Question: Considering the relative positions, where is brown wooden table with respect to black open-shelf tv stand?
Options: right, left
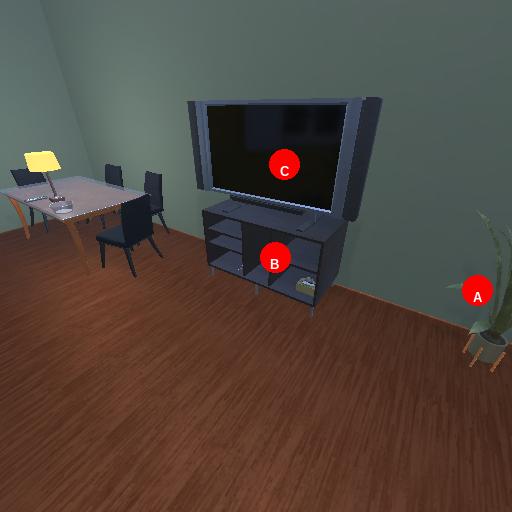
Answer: right